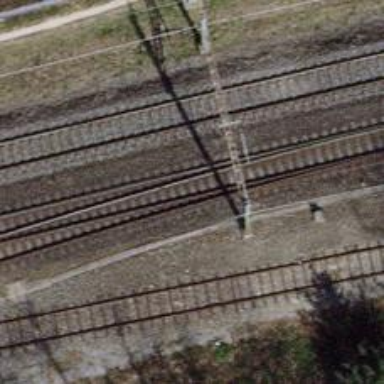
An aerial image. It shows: Siding railway line with electrified contact line for the trains.